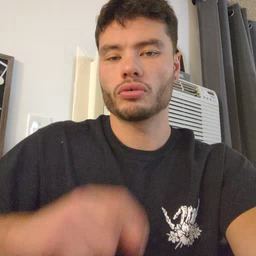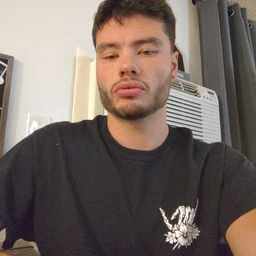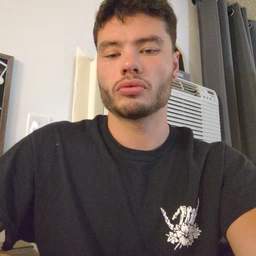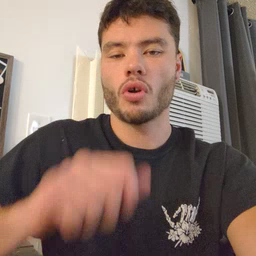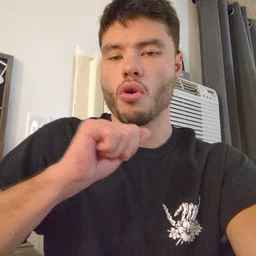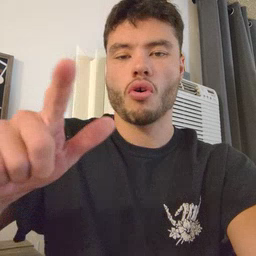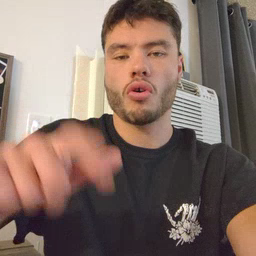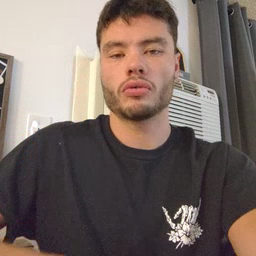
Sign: all